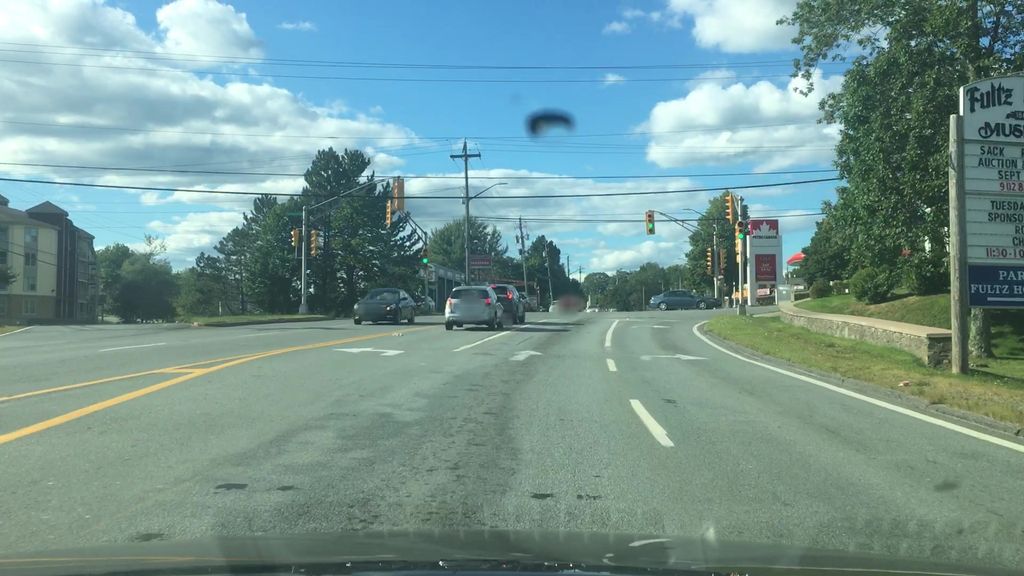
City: halifax